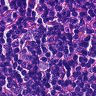
Metastatic tissue present: no